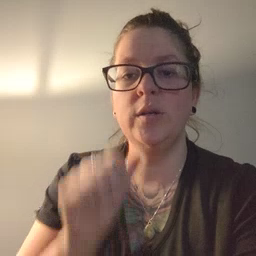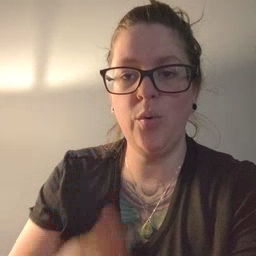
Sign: tomorrow